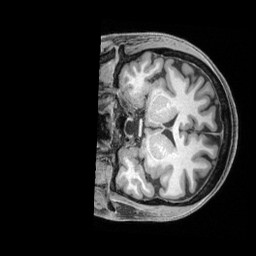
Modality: T1w
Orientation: coronal
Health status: healthy
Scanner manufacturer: siemens
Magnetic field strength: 3 T
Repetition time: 2.4 s
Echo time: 0.00201 s